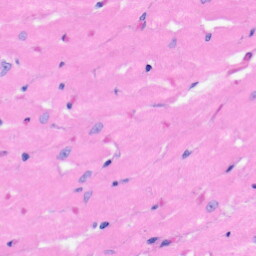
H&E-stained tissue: Heart